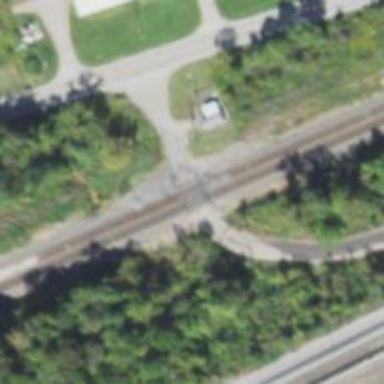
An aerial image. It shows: Railway level crossing.